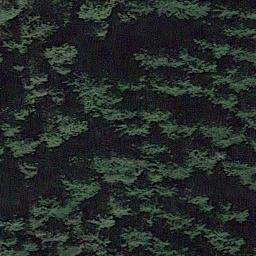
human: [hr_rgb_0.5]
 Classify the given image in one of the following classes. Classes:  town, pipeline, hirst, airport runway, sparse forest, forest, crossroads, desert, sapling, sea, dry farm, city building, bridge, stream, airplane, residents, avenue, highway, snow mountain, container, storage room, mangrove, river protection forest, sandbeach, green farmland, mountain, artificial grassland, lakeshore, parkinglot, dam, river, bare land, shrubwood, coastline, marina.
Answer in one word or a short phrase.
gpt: forest